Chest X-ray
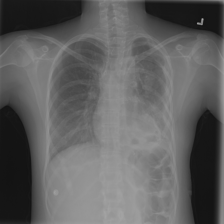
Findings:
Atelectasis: positive
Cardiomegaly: negative
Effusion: negative
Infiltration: positive
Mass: negative
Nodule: negative
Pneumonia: negative
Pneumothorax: positive
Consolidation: negative
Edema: negative
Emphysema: negative
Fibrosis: negative
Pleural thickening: positive
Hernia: negative